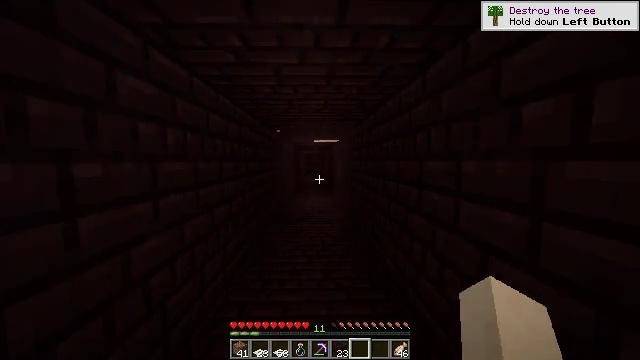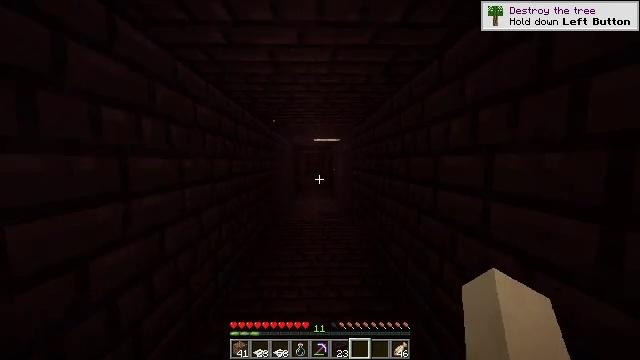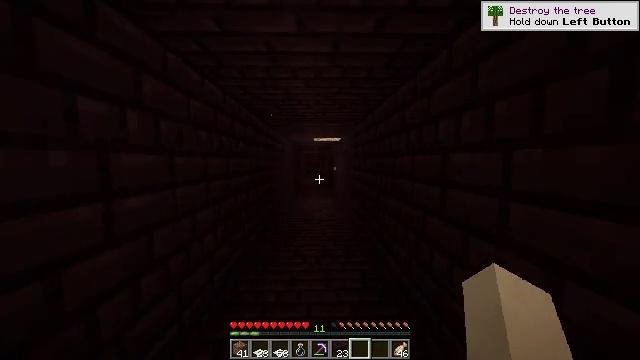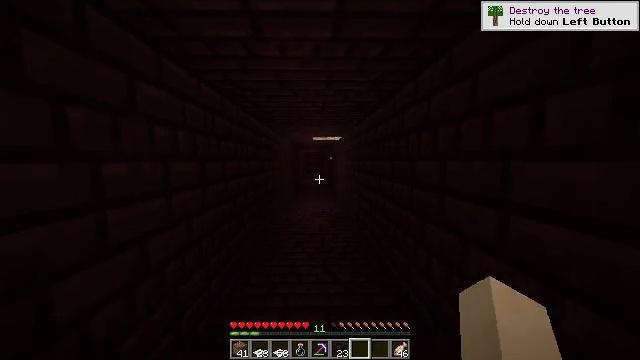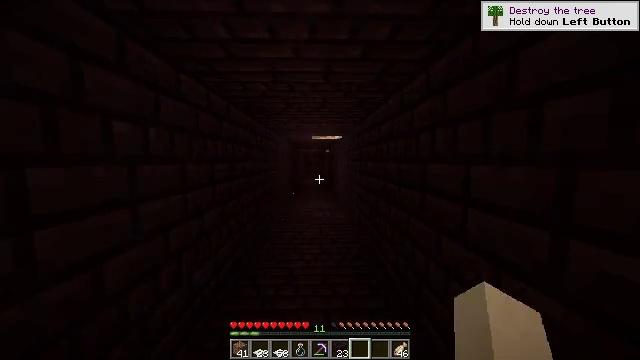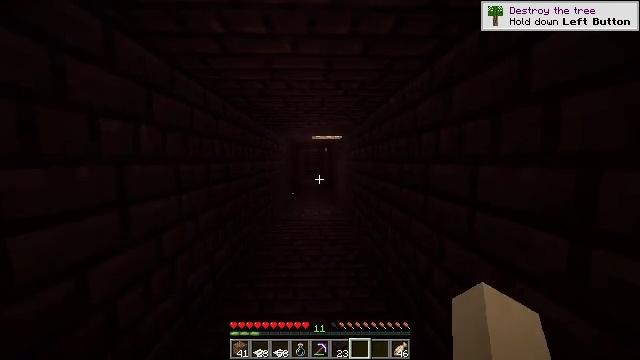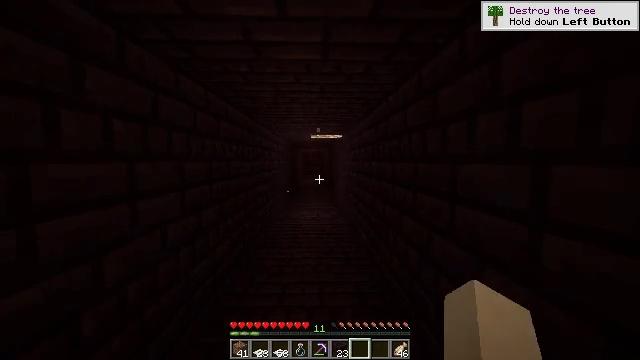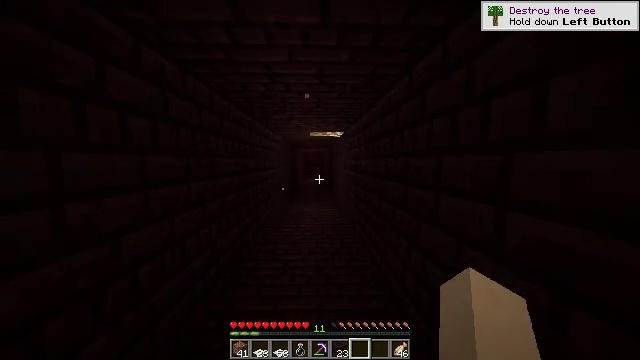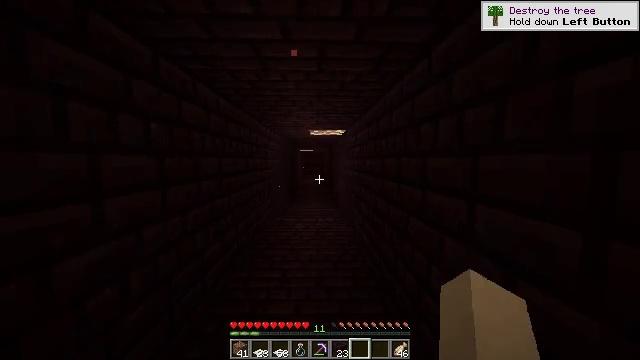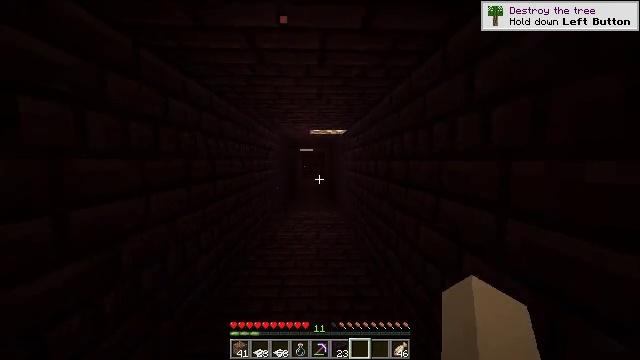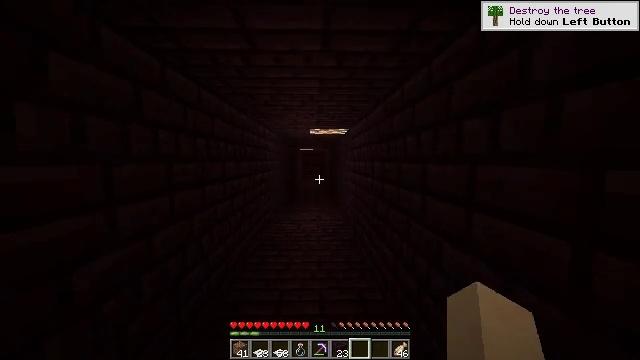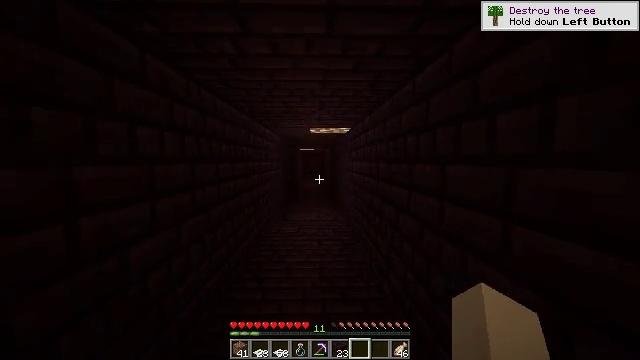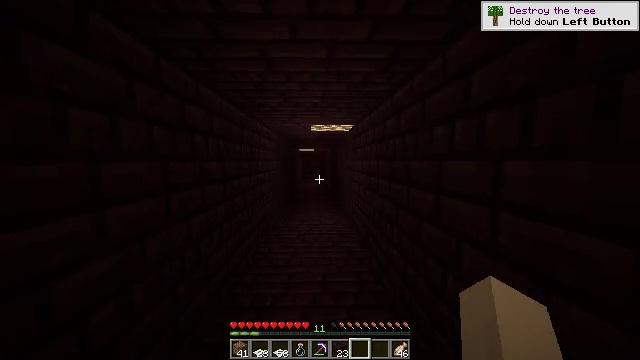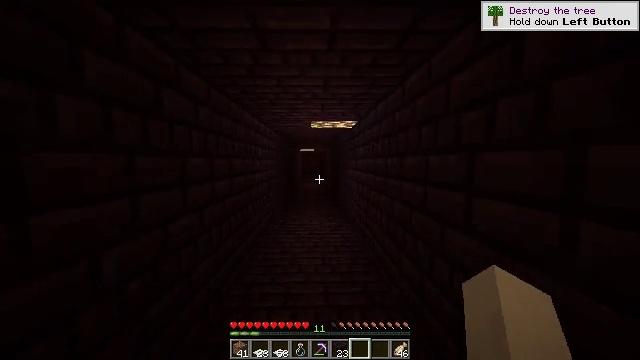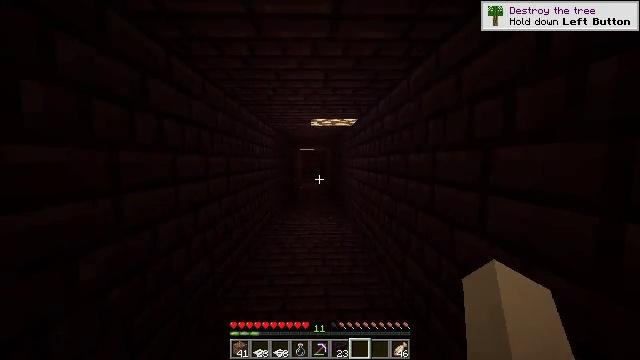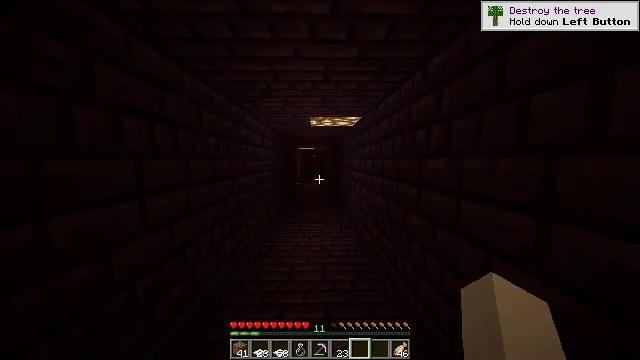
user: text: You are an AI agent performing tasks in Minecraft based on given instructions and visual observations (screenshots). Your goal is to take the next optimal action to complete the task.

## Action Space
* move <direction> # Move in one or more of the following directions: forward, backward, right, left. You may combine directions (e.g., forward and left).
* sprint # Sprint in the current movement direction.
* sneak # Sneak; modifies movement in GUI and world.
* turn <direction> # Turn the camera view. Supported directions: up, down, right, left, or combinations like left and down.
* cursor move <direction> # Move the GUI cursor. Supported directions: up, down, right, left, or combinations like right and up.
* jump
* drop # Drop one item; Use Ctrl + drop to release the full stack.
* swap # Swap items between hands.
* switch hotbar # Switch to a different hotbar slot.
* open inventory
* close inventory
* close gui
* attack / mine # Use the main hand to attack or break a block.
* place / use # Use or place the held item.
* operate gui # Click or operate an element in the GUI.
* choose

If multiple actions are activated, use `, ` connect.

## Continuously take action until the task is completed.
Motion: motion action
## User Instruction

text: Attack the shulker box to pick it up.
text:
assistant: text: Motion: move forward
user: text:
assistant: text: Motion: move forward
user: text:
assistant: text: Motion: move forward
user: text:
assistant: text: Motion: move forward
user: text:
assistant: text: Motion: move forward
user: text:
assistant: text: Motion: move forward
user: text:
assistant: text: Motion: move forward
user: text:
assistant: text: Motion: move forward
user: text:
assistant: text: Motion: move forward
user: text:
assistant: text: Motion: move forward
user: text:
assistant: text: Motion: move forward
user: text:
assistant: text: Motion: move forward
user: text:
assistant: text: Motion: move forward
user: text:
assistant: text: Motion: move forward
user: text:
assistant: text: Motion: move forward
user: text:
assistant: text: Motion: move forward
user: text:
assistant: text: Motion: move forward
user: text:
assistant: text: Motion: move forward
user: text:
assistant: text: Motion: move forward
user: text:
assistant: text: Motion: move forward
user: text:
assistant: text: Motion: move forward
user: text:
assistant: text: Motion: move forward
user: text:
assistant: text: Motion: move forward
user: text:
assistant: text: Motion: move forward
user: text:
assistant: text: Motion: move forward
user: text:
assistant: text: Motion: move forward
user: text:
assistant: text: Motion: move forward
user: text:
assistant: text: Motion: move forward
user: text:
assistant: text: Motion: move forward
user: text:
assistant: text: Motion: move forward